Question: I'm trying to learn how to use read line by line from a text file. Even though I put the txt file in the same src, the console always shows the error as - 'No such file or directory'.
'''
public class ddd {
public static void main(String[] args) {
FileInputStream fis = null;
BufferedReader reader = null;
try {
fis = new FileInputStream("/dd/src/com/dd/input.txt");
reader = new BufferedReader(new InputStreamReader(fis));
System.out
.println("Reading File line by line using BufferedReader");
String line = reader.readLine();
while (line != null) {
System.out.println(line);
line = reader.readLine();
}
} catch (Exception e) {
System.out.println(e.getMessage());
} finally {
try {
reader.close();
fis.close();
} catch (IOException e) {
System.out.println(e.getMessage());
}
}
}
'''
}
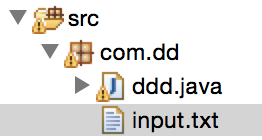
Answer: The problem is probably here:
'''
"/dd/src/com/dd/input.txt"
'''
On Linux at least, this would be an path. What you probably want instead is a path relative to the project root:
'''
"src/com/dd/input.txt"
'''
Or, if you're packaging this file into your program, use a resource stream instead of a raw 'FileInputStream':
'''
InputStream is = ddd.class.getResourceAsStream("input.txt");
'''